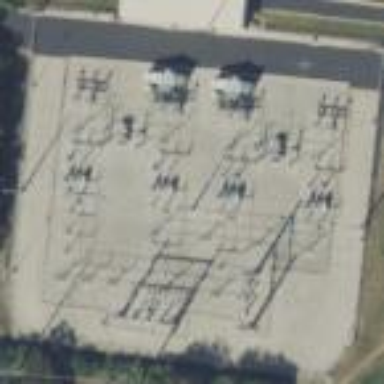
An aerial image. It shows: Outdoor industrial power substation with fence surrounding it.